Question: Worklight 6.1
Is there a way to change the "Application Disabled" title when disabling app the in the admin console.
We are upgrading some servers that our app uses for information over the weekend and was wondering if there was a way to change the title to "Application Unavailable"

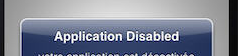
Answer: Yes, you can change this string.
The string is located in the application resources, not in the console. Worklight Console only provides the message that will be displayed in the application.
To find it, look in iphone
ative\Resources\Localizations.bundle\en.lang in Worklight Studio (or when in Xcode).
The way to handle (localization) strings in iOS is via the localization bundles, either by (native) code or/and localization files.
BTW, "Application Unavailable" would be a false statement; the is available; it is the that will not be available. I guess even the default string is an odd choice in this case...
When the application is disabled you only get an 'OK' button. Once the user taps the OK button, s/he can still access the app, but any action that triggers a request to the server will cause the dialog to display again.
This, of course, can be avoided <URL>.
---
To preserve your strings changes outside of the native folder, use the nativeResources folder by recreating the folder structure to file, and save it there: nativeResources\Resources\Localizations.bundle\en.lang
During application build, it should be auto-copied over to the native folder.